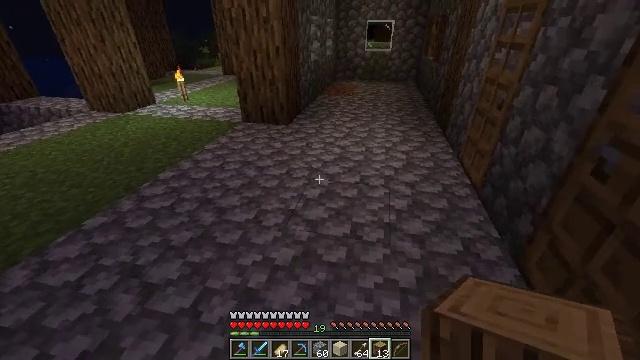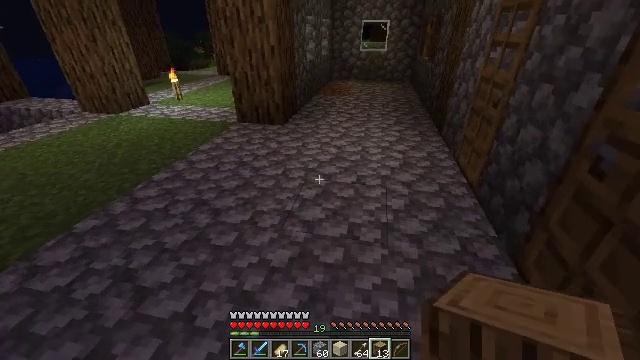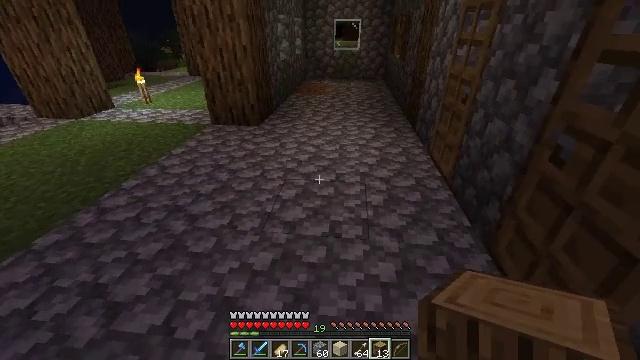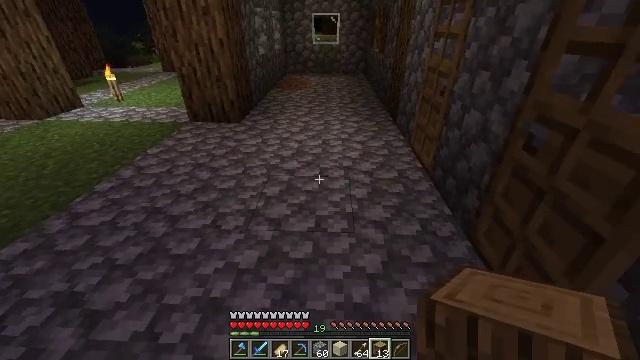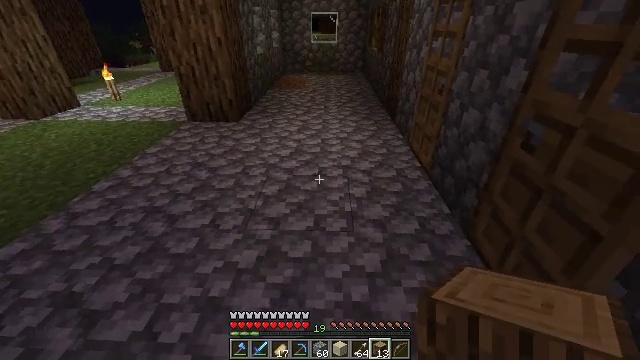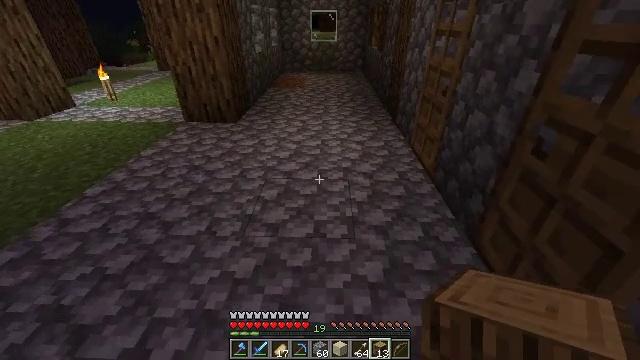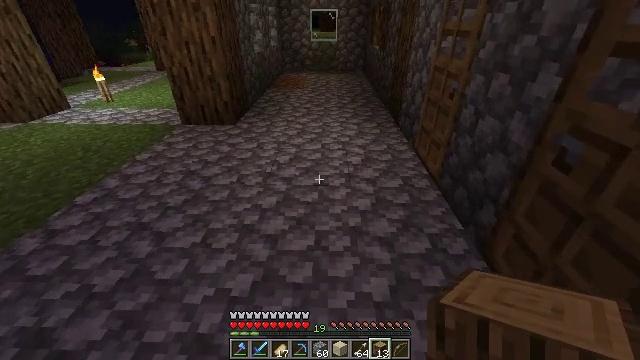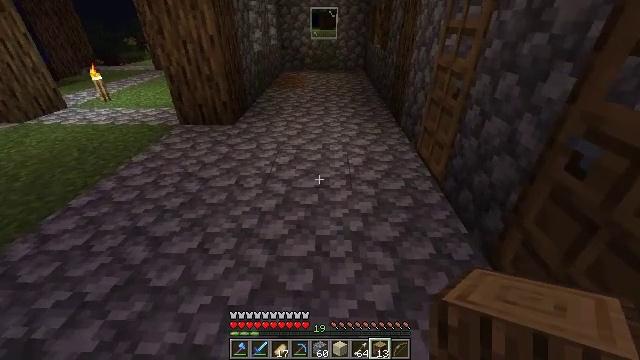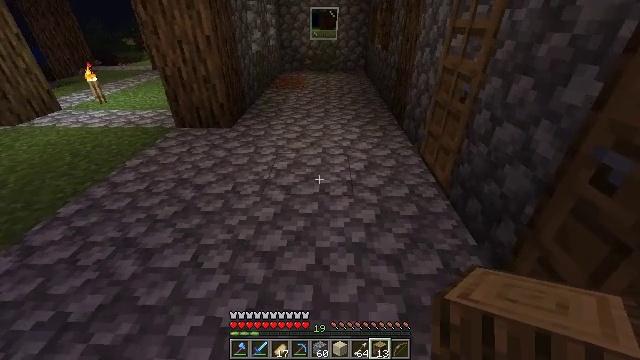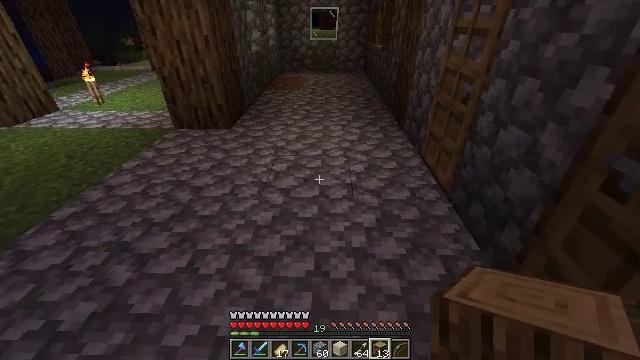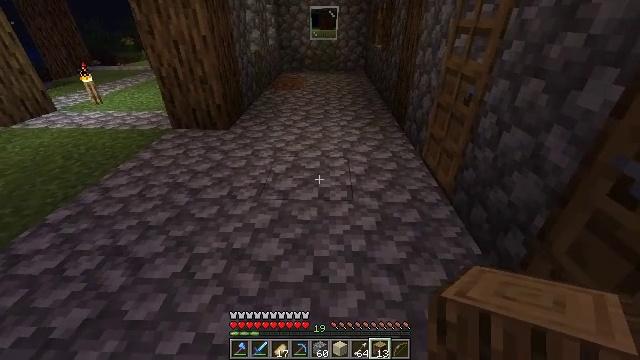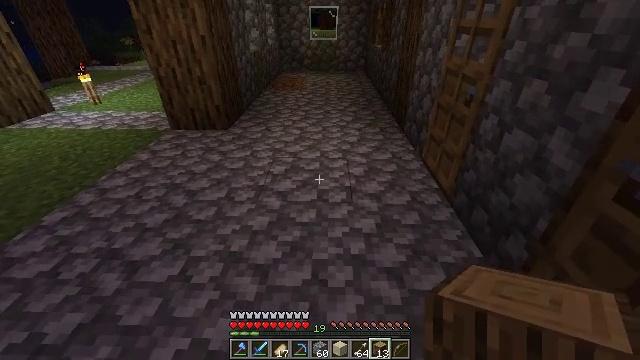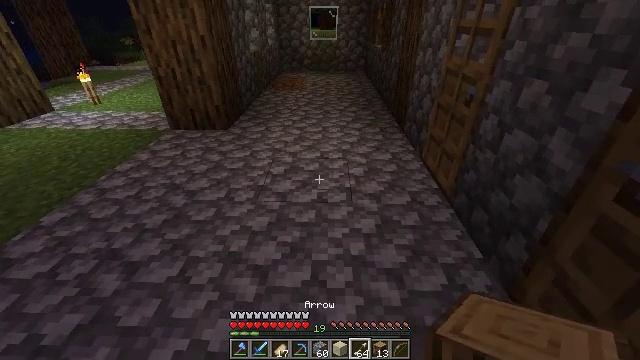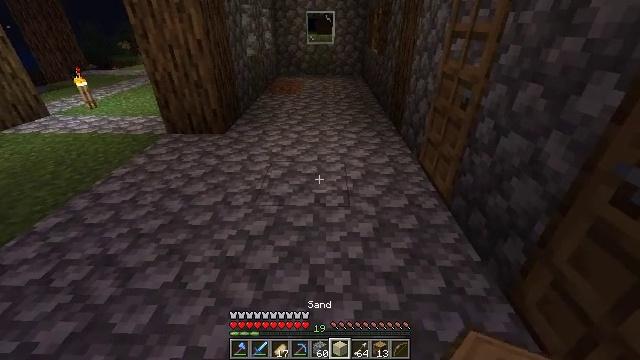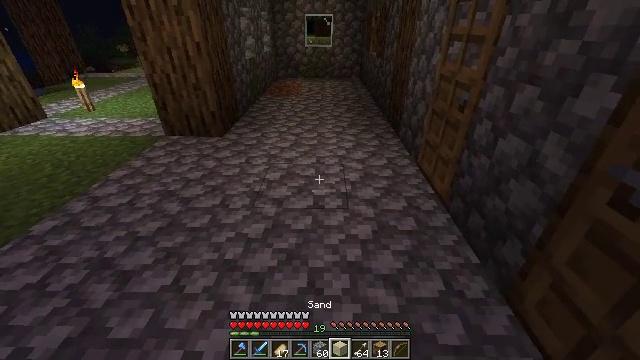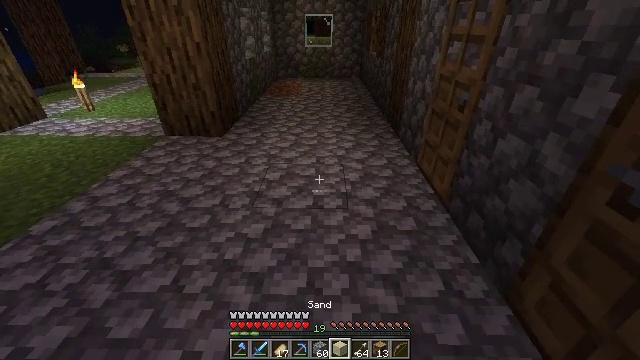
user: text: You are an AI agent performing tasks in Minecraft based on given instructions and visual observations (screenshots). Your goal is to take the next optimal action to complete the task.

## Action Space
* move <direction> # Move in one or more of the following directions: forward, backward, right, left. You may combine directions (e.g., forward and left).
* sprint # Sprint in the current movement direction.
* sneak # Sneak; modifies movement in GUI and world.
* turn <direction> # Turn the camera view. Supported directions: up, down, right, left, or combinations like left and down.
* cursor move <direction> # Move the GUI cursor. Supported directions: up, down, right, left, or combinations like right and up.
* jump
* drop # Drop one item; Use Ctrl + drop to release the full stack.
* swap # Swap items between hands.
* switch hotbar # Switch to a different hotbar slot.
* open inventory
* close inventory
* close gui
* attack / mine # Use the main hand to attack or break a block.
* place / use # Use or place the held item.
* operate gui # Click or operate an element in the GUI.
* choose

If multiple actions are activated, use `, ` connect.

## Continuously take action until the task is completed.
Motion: motion action
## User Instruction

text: Mine cobblestone to craft tools and furnaces.
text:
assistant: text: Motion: no_op
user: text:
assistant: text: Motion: turn right
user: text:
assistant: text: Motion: turn right and down
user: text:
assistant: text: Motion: no_op
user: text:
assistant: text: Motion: move forward
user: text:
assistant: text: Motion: move forward
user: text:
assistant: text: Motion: move forward
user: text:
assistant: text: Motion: no_op
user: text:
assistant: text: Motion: no_op
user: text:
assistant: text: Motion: no_op
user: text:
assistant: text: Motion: no_op
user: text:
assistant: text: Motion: no_op
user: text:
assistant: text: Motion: no_op
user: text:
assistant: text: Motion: no_op
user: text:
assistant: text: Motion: no_op
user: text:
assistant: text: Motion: no_op
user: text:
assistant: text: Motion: no_op
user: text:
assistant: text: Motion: no_op
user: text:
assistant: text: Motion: no_op
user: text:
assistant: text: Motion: no_op
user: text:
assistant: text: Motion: no_op
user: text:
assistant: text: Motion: no_op
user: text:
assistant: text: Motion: no_op
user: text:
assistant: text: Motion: no_op
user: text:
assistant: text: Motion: no_op
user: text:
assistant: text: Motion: move forward
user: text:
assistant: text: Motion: move forward
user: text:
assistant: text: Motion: move forward
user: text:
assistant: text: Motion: move forward
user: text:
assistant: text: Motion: move forward